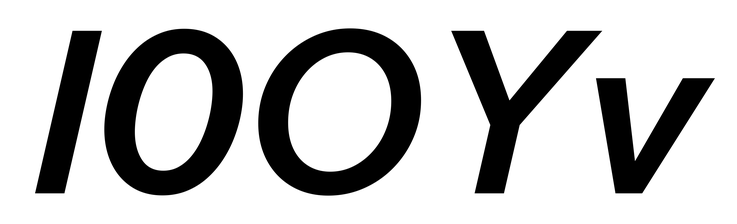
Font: InstrumentSans-Italic_SemiBold_Italic